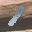
Label: 1